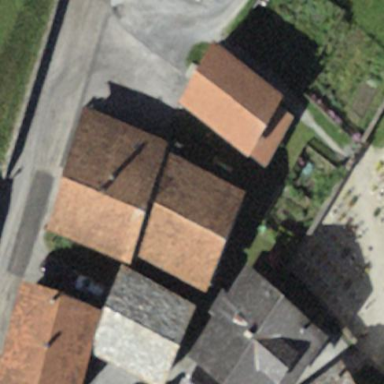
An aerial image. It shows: Shed.